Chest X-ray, AP view. Patient: 46 years old, sex M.
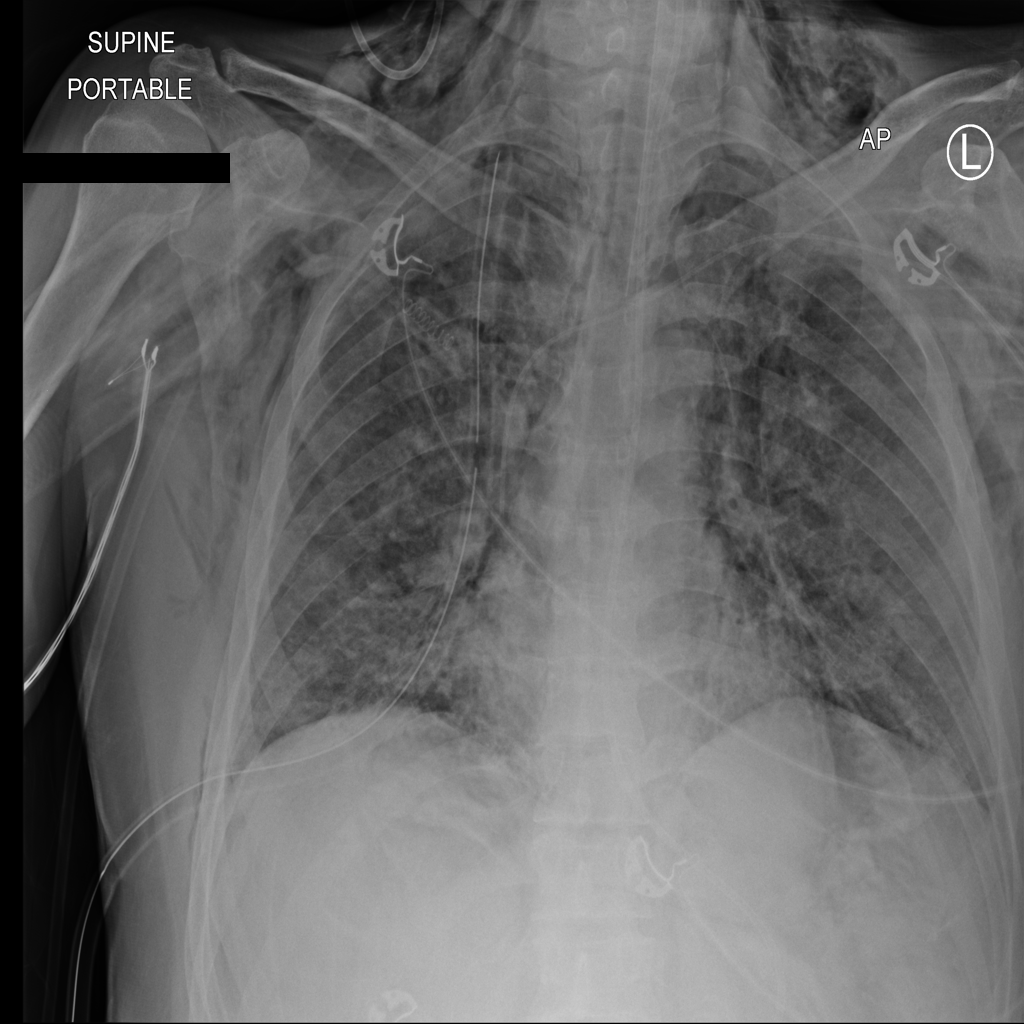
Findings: Emphysema, Infiltration